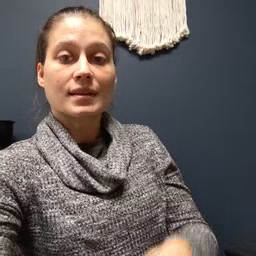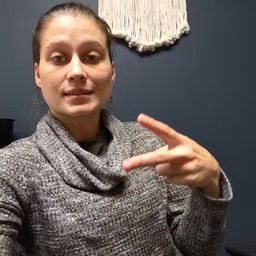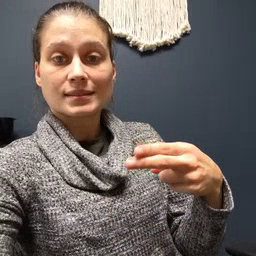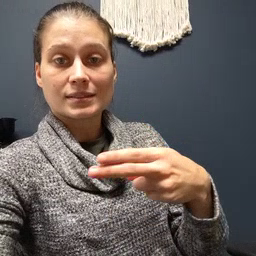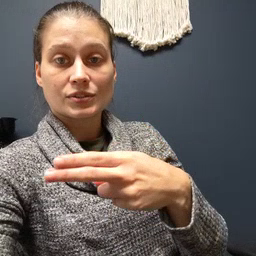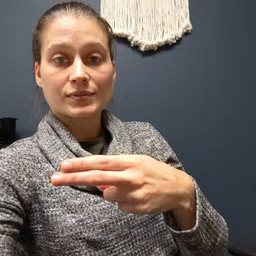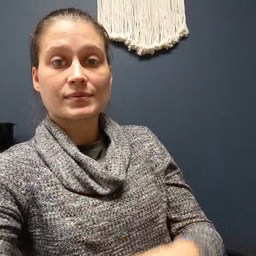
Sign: scissors